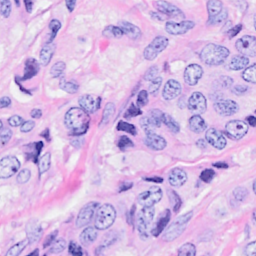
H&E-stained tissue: Breast